【题型】填空题　【知识点】平面几何　【难度】medium
如图，在边长为 2 的正六边形 \(ABCDEF\) 中，\(G\) 为 \(AF\) 的中点，点 \(Q\) 为正六边形 \(ABCDEF\) 边上任意一点，以 \(CQ\) 为半径的 \(\odot C\) 与以 \(AG\) 为半径的 \(\odot A\) 相交时，那么 \(\odot C\) 的半径 \(r\) 的取值范围是\underline{\quad\quad}。

【解答】
【答案】$2\sqrt{3}-1 < r \leq 4$

【详解】解：作正六边形 \(ABCDEF\) 的外接圆 \(\odot O\)，连结 \(AC\)，\(CF\)，\(OB\)，设 \(AC\) 与 \(\odot A\) 相交于点 \(P\)，

则$\overset{\frown}{AB} = \overset{\frown}{BC} = \overset{\frown}{AF} = 60^\circ$，\(CF\) 是 \(\odot O\) 的直径，

$\therefore \angle BOC = 60^\circ$，

$\because OB = OC$，

$\therefore \triangle OBC\) 是等边三角形，

$\therefore OC = BC = 2$，

$\therefore CF = 4$，

$\because$ 以 \(CQ\) 为半径的 \(\odot C\) 与以 \(AG\) 为半径的 \(\odot A\) 相交，

$\therefore r \leq CF$，

即 \(r \leq 4\)；

$\because CF\) 是 \(\odot O\) 的直径，

$\therefore \angle FAC = 90^\circ$，

$\therefore AC = \sqrt{CF^2 - AF^2} = \sqrt{4^2 - 2^2} = 2\sqrt{3}$，

$\therefore CP = AC - AP = 2\sqrt{3} - 1$，

$\because$ 以 \(CQ\) 为半径的 \(\odot C\) 与以 \(AG\) 为半径的 \(\odot A\) 相交，

$\therefore r > CP$，

即 \(r > 2\sqrt{3} - 1\)；

$\therefore \odot C\) 的半径 \(r\) 满足 \(2\sqrt{3}-1 < r \leq 4\)。

故答案为：$2\sqrt{3}-1 < r \leq 4$
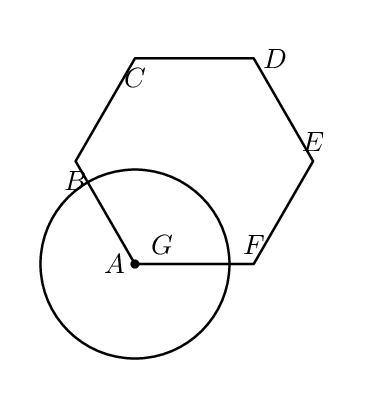